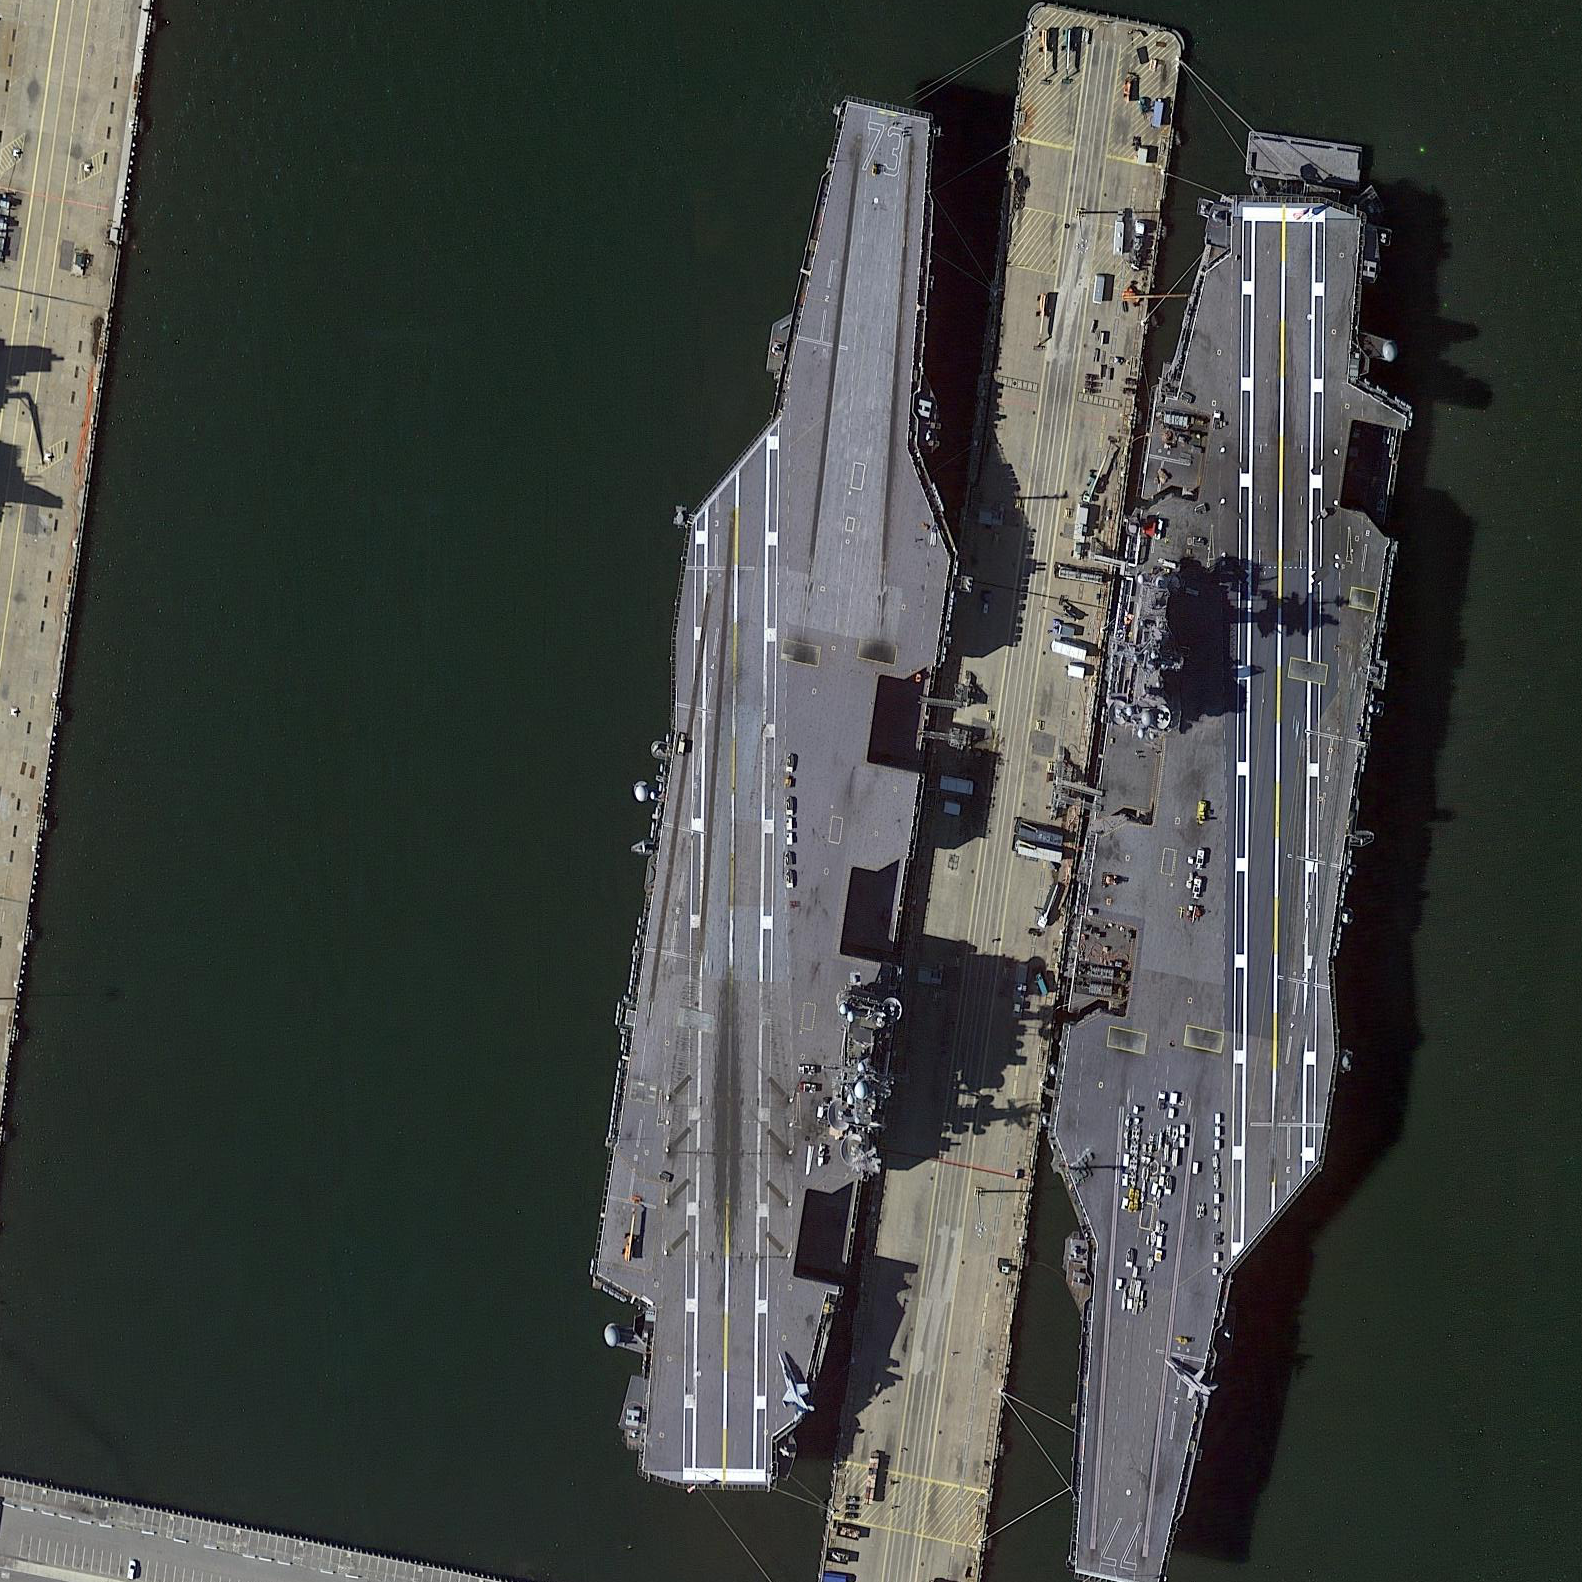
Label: aircraft_carrier